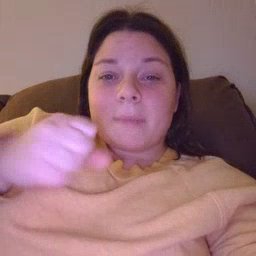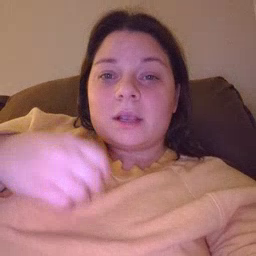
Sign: make